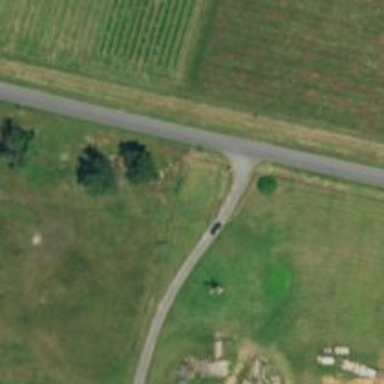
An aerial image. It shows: Driveway leading to service road.